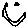
Label: smiley face